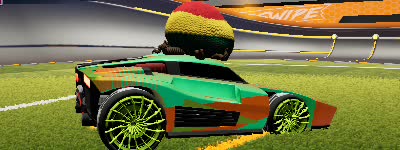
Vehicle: breakout